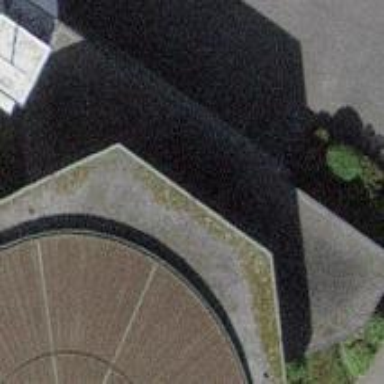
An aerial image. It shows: Building with flat roof.